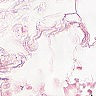
Metastatic tissue present: no